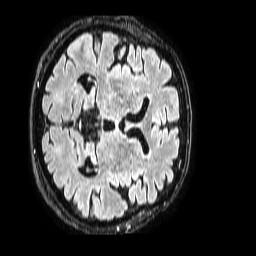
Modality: FLAIR
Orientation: axial
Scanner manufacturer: philips
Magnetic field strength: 1.5 T
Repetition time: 4.8 s
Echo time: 0.3 s